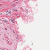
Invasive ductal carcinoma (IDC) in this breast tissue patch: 1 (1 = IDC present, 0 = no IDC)